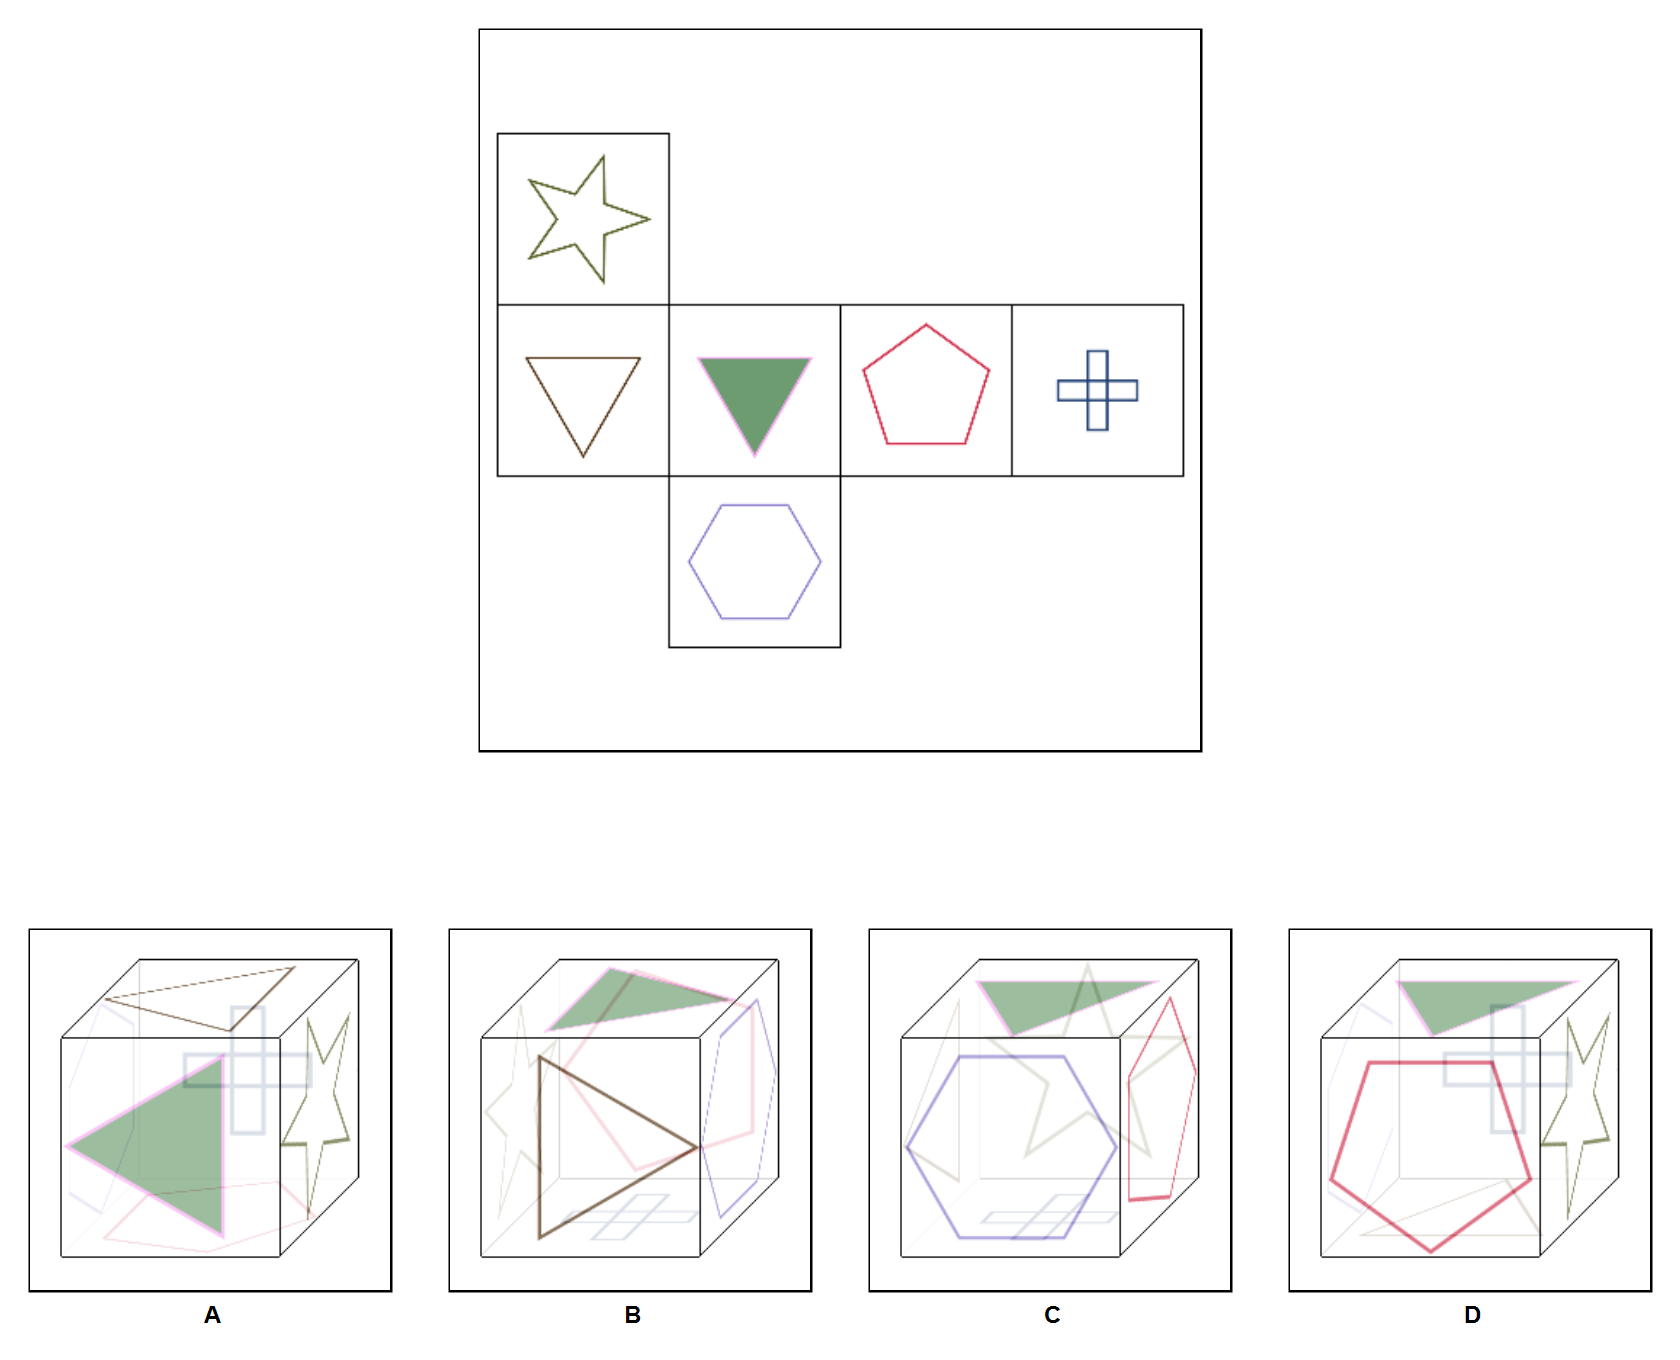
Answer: D